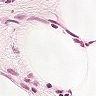
Metastatic tissue present: no